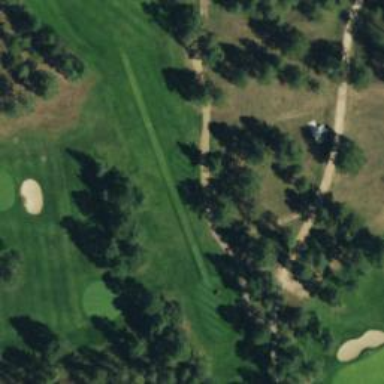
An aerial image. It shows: Footway that resembles golf path.